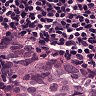
Metastatic tissue present: yes